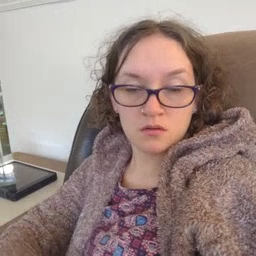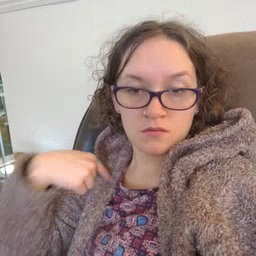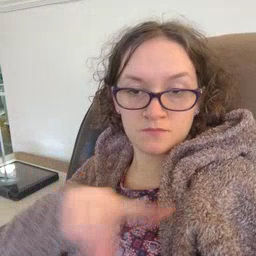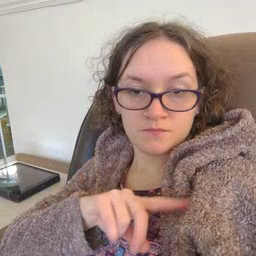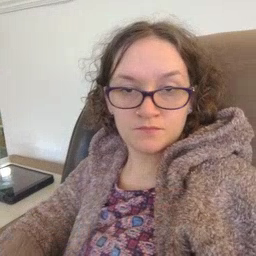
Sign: weus